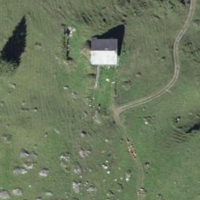
EUNIS habitat code: 23
Species observed at this site:
Helicoverpa armigera
Miramella alpina